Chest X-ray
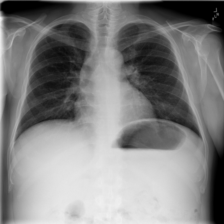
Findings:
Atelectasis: negative
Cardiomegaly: negative
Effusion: negative
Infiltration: positive
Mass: negative
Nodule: negative
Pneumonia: negative
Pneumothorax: negative
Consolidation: negative
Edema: negative
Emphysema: negative
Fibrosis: negative
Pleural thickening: negative
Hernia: negative